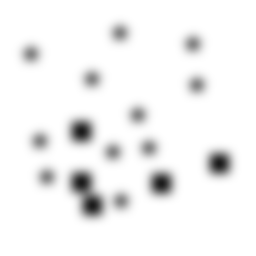
Squares: 5
Triangles: 0
Stars: 11
Total shapes: 16